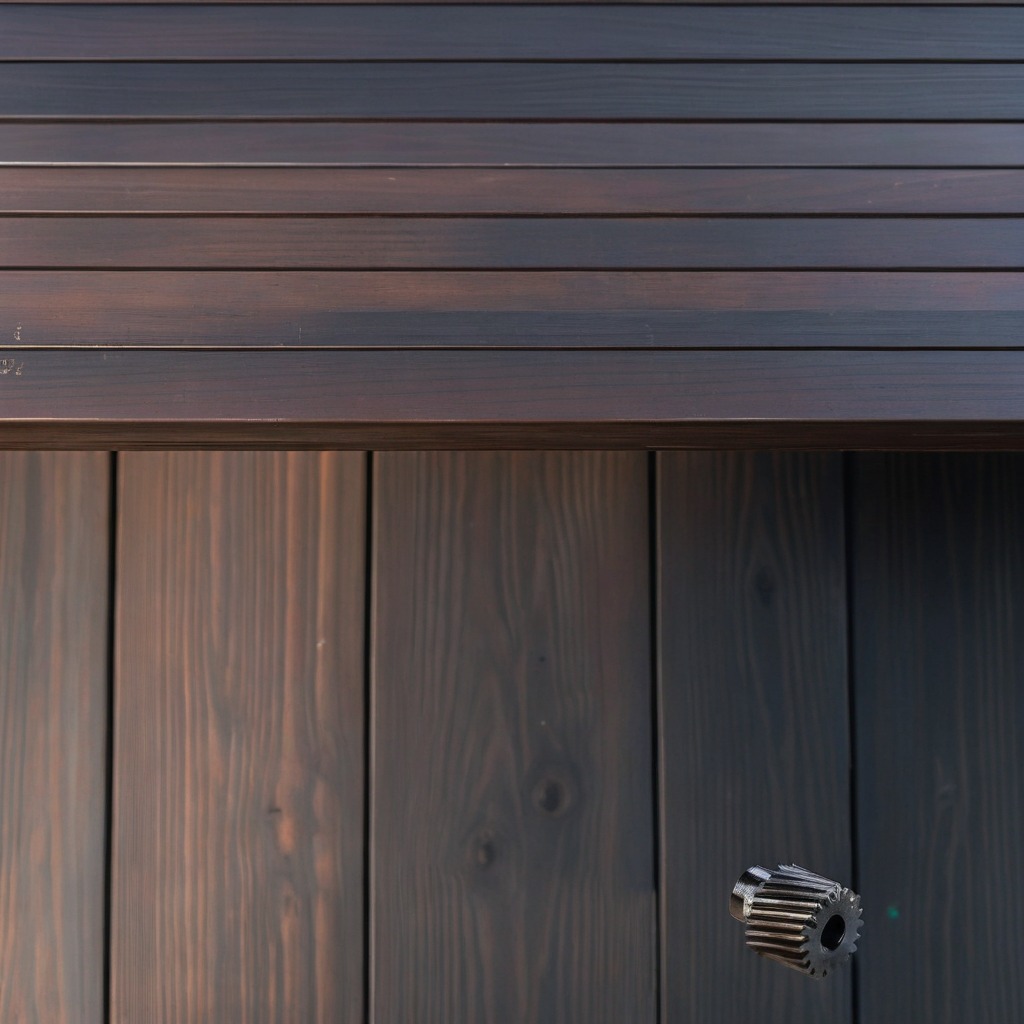
A steel gear with teeth is lying on the wood workbench.